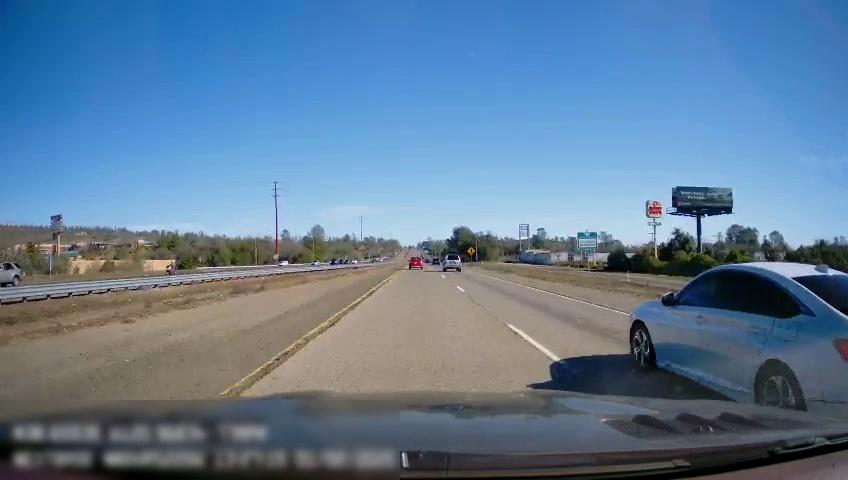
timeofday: Day
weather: Sunny
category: Drivable Space
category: Vehicles | SUV
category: Vehicles | SUV
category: Vehicles | SUV
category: Vehicles | SUV
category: Vehicles | SUV
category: Motorbikes
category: Vehicles | Car
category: Vehicles | Truck
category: Lanes | Current Lane
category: Lanes | Current Lane
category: Lanes | Alternate Lane
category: Traffic | Signs